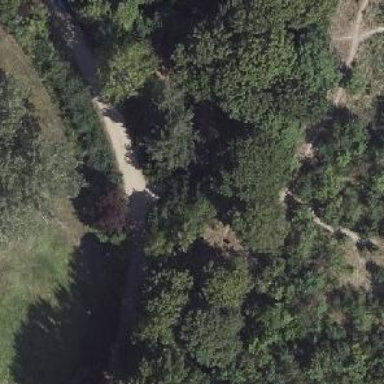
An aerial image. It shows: Path.